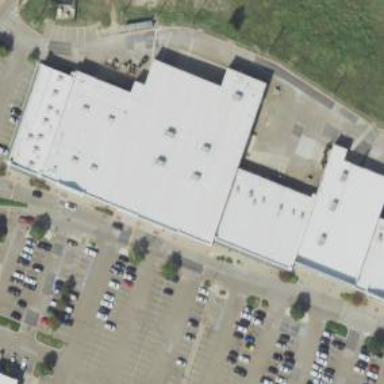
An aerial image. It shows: Retail building.